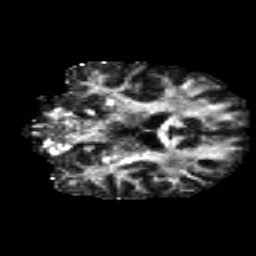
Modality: FA
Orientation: coronal
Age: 25
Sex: male
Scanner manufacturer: siemens
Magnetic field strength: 3 T
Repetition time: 8.8 s
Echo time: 0.085 s